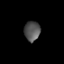
Tissue: lung
Cell type: Fibroblasts
Senescence score: 0.6317
Nuclear area (px): 308
Mean DAPI intensity: 83.24